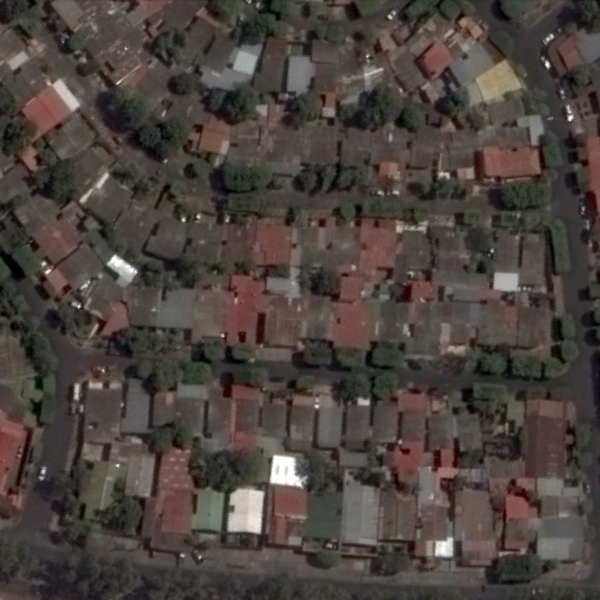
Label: DenseResidential